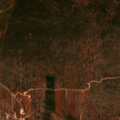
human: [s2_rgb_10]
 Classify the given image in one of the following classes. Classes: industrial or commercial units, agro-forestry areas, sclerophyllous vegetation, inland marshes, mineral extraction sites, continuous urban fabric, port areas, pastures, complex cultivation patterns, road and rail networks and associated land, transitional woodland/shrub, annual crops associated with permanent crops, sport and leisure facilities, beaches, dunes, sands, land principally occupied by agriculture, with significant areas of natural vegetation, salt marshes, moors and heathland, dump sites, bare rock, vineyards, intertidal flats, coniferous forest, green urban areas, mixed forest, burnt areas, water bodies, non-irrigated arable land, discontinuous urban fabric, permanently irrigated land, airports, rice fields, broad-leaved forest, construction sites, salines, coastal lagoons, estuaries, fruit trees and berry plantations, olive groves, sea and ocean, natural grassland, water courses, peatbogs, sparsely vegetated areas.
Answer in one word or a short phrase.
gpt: fruit trees and berry plantations, sclerophyllous vegetation